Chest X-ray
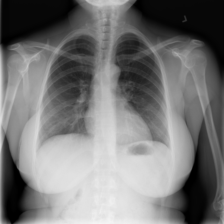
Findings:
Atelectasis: negative
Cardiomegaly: negative
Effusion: negative
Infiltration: negative
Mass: negative
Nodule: negative
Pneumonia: negative
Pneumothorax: negative
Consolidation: negative
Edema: negative
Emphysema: negative
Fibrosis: negative
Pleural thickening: negative
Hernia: negative